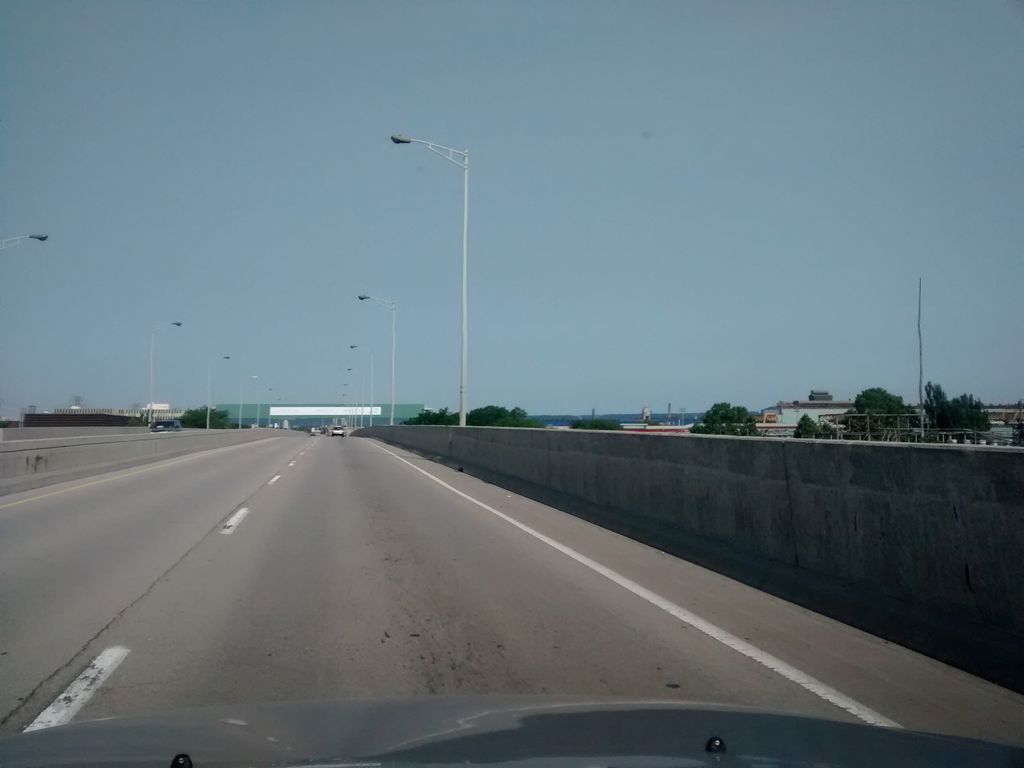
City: hamilton